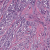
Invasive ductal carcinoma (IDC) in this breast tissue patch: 1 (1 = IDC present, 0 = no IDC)